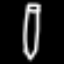
Label: pencil